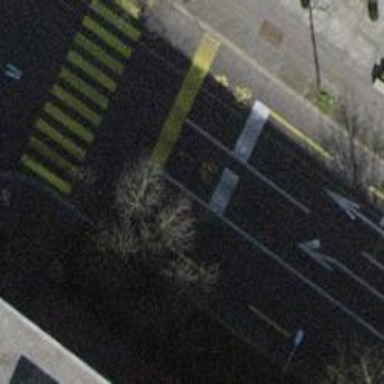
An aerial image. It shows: Road with traffic signals.